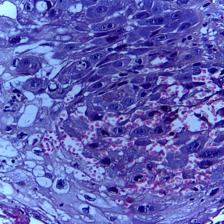
Diagnosis: OSCC